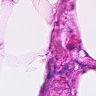
Metastatic tissue present: no